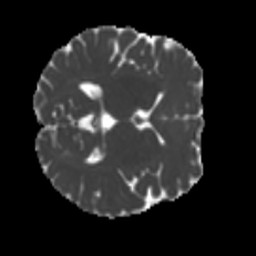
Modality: MD
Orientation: axial
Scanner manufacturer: siemens
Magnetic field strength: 3 T
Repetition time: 4 s
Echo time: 0.0594 s